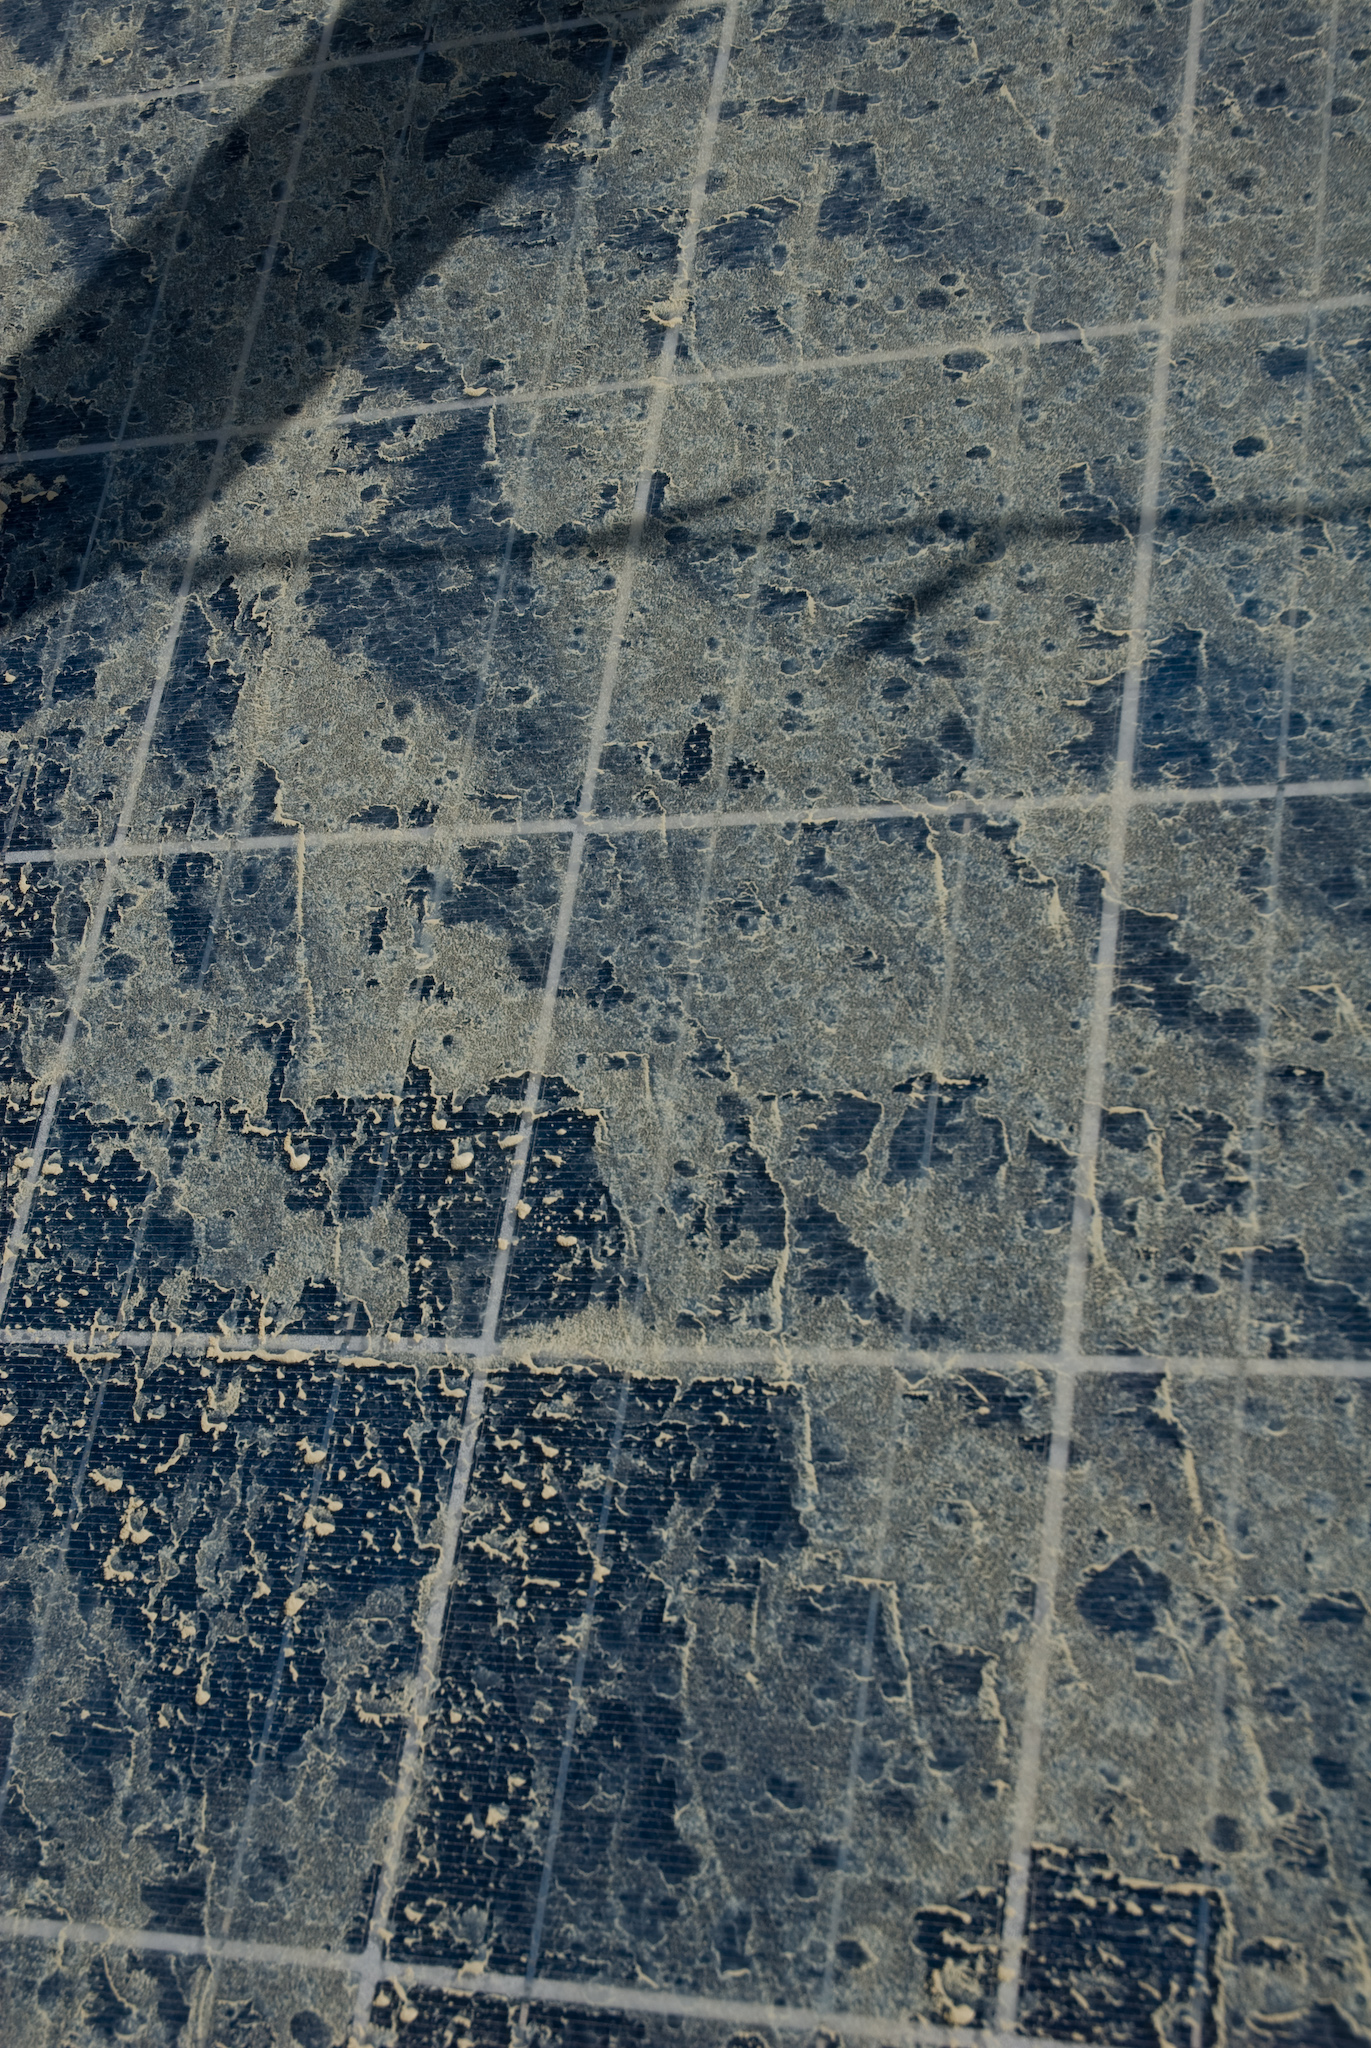
Label: Dusty